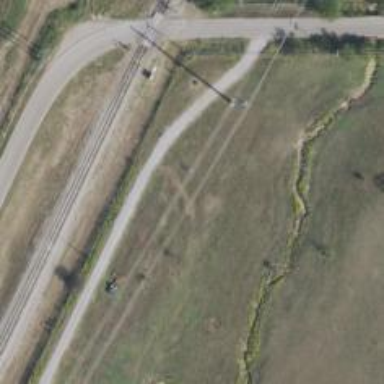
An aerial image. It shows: Driveway leading to service road.